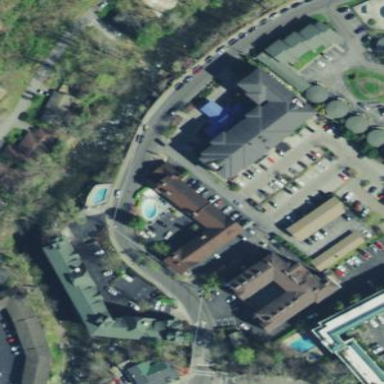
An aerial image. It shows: Hotel building.